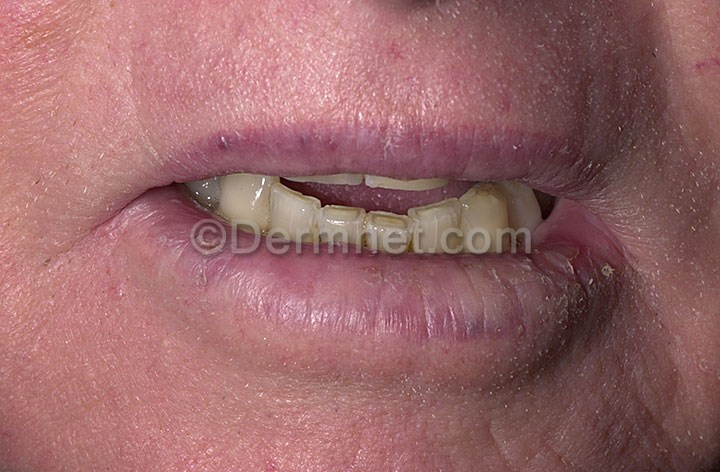
Disease: Light Diseases and Disorders of Pigmentation